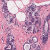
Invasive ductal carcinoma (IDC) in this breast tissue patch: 0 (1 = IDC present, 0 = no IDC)